Question: So I got myself this far and I've solved the problem I was having but I'd still like to know why this is.
First, here is my original code:
'''
$(function(){
var navListLength = $('nav ul li').length;
buttonPress(1);
function buttonPress(i){
if(i < navListLength){
$('nav ul li a:nth-child(' + i + ')').click(function(){
$(this).toggleClass('button-pressed');
console.log('Button Down');
setTimeout(function(){
$('nav ul li a:nth-child(' + i + ')').toggleClass('button-pressed');
buttonPress(i + 1);
console.log('Button Up');
}, 500);
});
}
}
});
'''
It's supposed to toggle the style of a single link in a navigation list when it's clicked and not affect any other links in the list.
I wanted to do it this way so that I could add any amount of links to this list in the future without having to create a new a new class and add it to the jQuery each time.
The first toggle works as expected. But the second toggle is being applied to all of the links and it creates an inverted effect. So all of the links are opposite of what they are supposed to be except the link being clicked.
I solved the problem by changing the first toggleClass to addClass and the second toggleClass to removeClass. But I shouldn't have to do that.
Could anyone tell me why this is?
Here's a picture of my buttons:

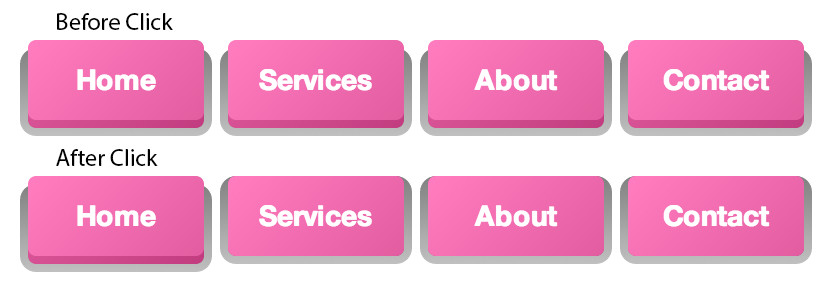
Answer: You're doing way too much work just to toggle a class on click. You don't need to make an array of all the navigation items, the whole point of jQuery is that it handles selecting DOM elements for you.
Try this:
'''
$(function() {
$('nav ul li').click(function() {
$(this).toggleClass('button-pressed');
});
});
'''
You don't have to handle making sure the others aren't affected. Only the clicked element gets toggled.
-- EDIT --
I see what you were going for with the 'setTimeout()' now. You can do it inside the click handler, like this:
'''
$('nav ul li').click(function() {
// store the selection in a variable
var $this = $(this);
$this.toggleClass('button-pressed');
window.setTimeout(function() {
$this.toggleClass('button-pressed');
}, 500);
});
'''
<URL>